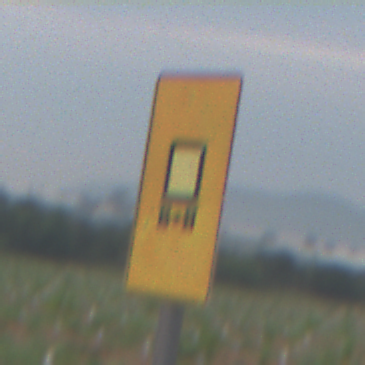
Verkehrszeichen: KennzeichnungspflichtigeFahrzeugeGefaehrlicheGueterOhnePfeilsymbol
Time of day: SunriseSunset
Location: Outdoor (Nature)
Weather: PartlyCloudy
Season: NotSpecified
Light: Natural